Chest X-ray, PA view. Patient: 22 years old, sex M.
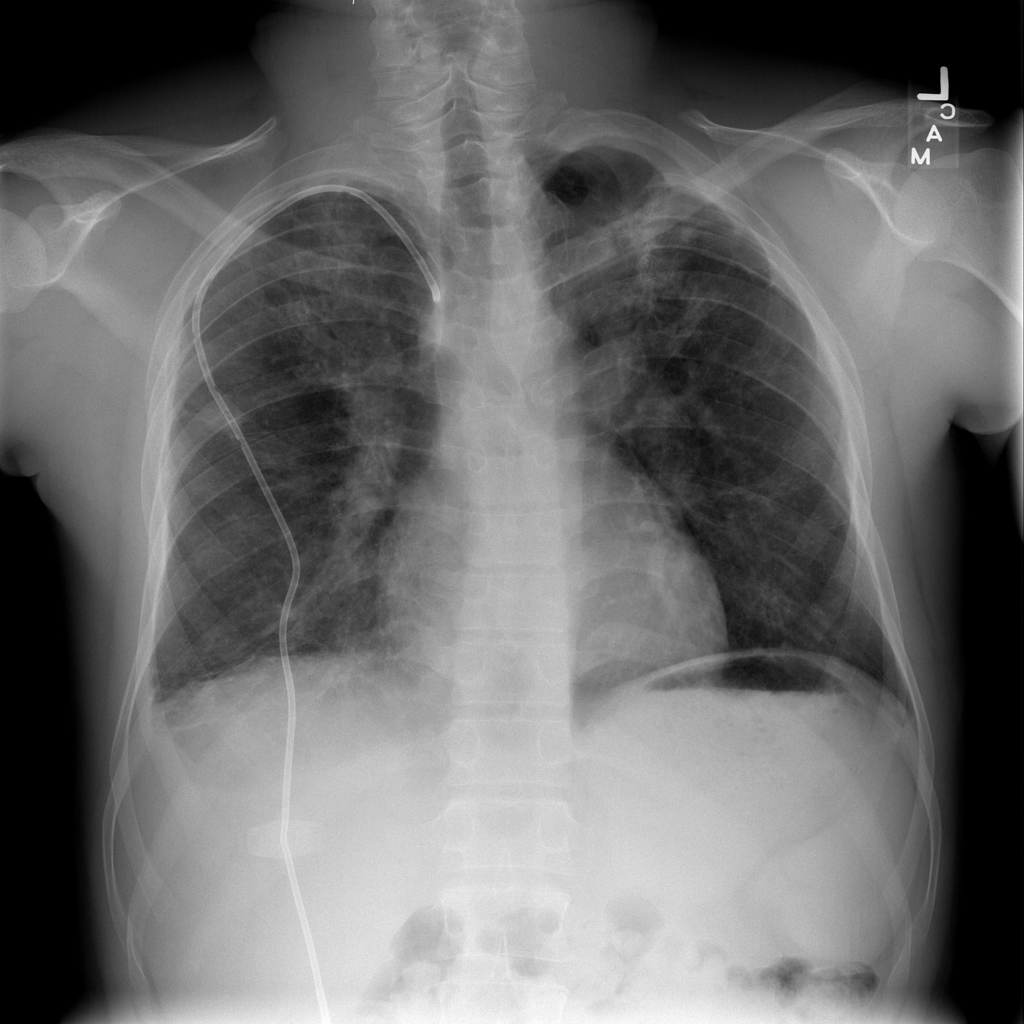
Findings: No Finding